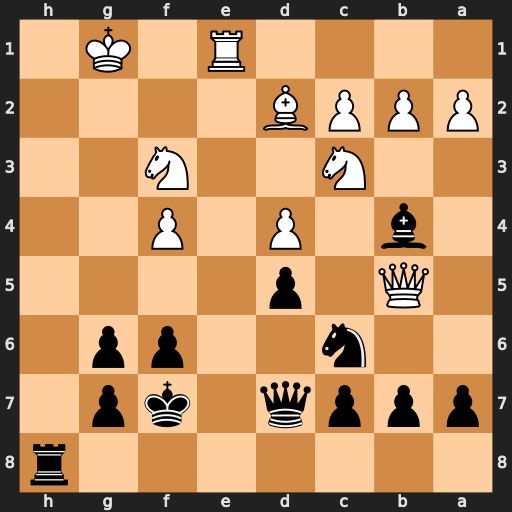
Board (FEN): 7r/pppq1kp1/2n2pp1/1Q1p4/1b1P1P2/2N2N2/PPPB4/4R1K1
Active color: b
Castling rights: -
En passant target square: -
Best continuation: Qg4+ Kf2 Qxf3+ Kxf3 Nxd4+